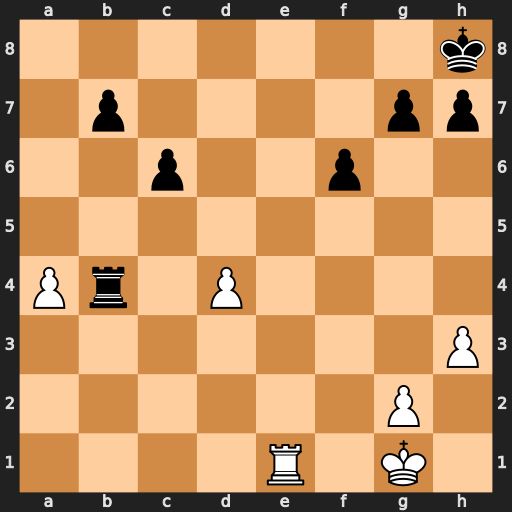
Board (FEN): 7k/1p4pp/2p2p2/8/Pr1P4/7P/6P1/4R1K1
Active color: w
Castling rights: -
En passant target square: -
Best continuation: Re8#